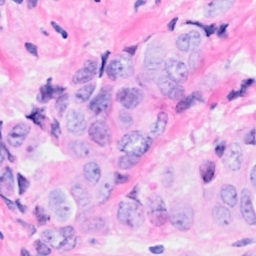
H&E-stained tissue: Breast